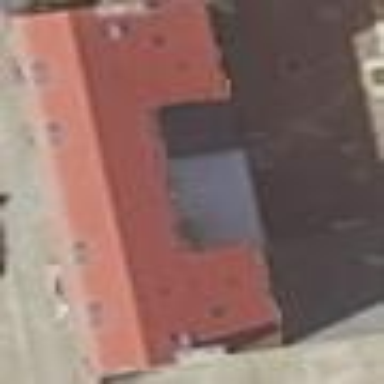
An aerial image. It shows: Gabled roof apartments building.